Question: I have been searching for a way to create a share function that share an image and text in the same time and the answers i found is that WhatsApp can only share a single text or single image or single audio .. but in another hand i found that YouTube application is able to share text and image in the same time and in one message box as shown below:

So is anyone have an idea of how to do this?!.
And thank you in advance.
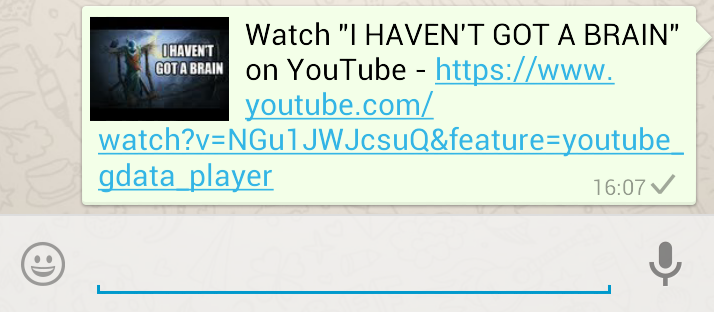
Answer: WhatsApp actually recognize this link as a youtube link and gets the preview image of the video from youtube.
WhatsApp and youtube probably made an arrangement between them, when WhatsApp recognize
a youtube link it request the image from youtube servers and gets it.
You can see that if you take only the link and send it, the image will be added by WhatsApp.
unfortunately there is no way (that i know off) to share both an image and a text in WhatsApp.
Regards,
Gili